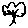
Label: tree